Question: I have a WordPress.
There is a hover for a class called sub-menu.
When I move the mouse over it has a hover and shows the child pages. I already found the solution to get custom classes to WordPress Menus (Menus -> Screen Options -> CSS Classes) I gave it the class horizontal.
the problem is I need it a deeper z-index to lay it under a shadow
but then it disappears when I try to hover it. (version 2)

Without the Z-index (version 1) it even does not work on mobile devices as they don't recgonize a "finger-mouse-over" so my idea was to fix the sub-menu after clicking and leave it open.
'''
$('.horizontal a').click(function(e){
e.preventDefault(); //to prevent the default behaviour of <a>
$(this).parent().removeClass('sub-menu').addClass('submenu');//to change the css
});
'''
Problem here, it is doing that on the current page. not on the page I need it.
any solution for this? is it a good Idea to fix it or is there another way for mobile devices which also works on normal computers.
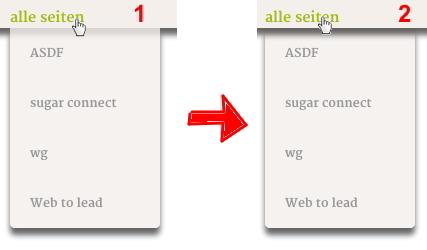
Answer: If I understand your issue correctly, then one possible solution that may work for you is to use an after class to add your gradient overlay
<URL>
- Try this out now, you put the drop shadow gradient in place, and then let the 'sub-menu' overlap it. You fix this visually by adding the same gradient onto the 'sub-menu' but sizing it to only fit the dropdown.
HTML:
'''
<ul class="nav">
<li>lorem
<ul class="sub-nav">
<li>Lorem ipsum.</li>
<li>Lorem ipsum.</li>
<li>Lorem ipsum.</li>
</ul>
</li>
<li>lorem</li>
<li>lorem</li>
</ul>
'''
CSS:
'''
.nav:after {
content: "";
display: block;
position: absolute;
top: 100%;
left: 0px;
width: 100%;
height: 10px;
background: -webkit-gradient(linear, 0 0, 0 100%, from(rgba(0,0,0,0.65)), to(rgba(0,0,0,0)));
background: -webkit-linear-gradient(rgba(0,0,0,0.65) 0%, rgba(0,0,0,0) 100%);
background: -moz-linear-gradient(rgba(0,0,0,0.65) 0%, rgba(0,0,0,0) 100%);
background: -o-linear-gradient(rgba(0,0,0,0.65) 0%, rgba(0,0,0,0) 100%);
background: linear-gradient(rgba(0,0,0,0.65) 0%, rgba(0,0,0,0) 100%);
}
.sub-nav:after {
content: "";
display: block;
position: absolute;
top: 0%;
left: 40px;
width: 100px;
height: 10px;
background: -webkit-gradient(linear, 0 0, 0 100%, from(rgba(0,0,0,0.65)), to(rgba(0,0,0,0)));
background: -webkit-linear-gradient(rgba(0,0,0,0.65) 0%, rgba(0,0,0,0) 100%);
background: -moz-linear-gradient(rgba(0,0,0,0.65) 0%, rgba(0,0,0,0) 100%);
background: -o-linear-gradient(rgba(0,0,0,0.65) 0%, rgba(0,0,0,0) 100%);
background: linear-gradient(rgba(0,0,0,0.65) 0%, rgba(0,0,0,0) 100%);
}
'''